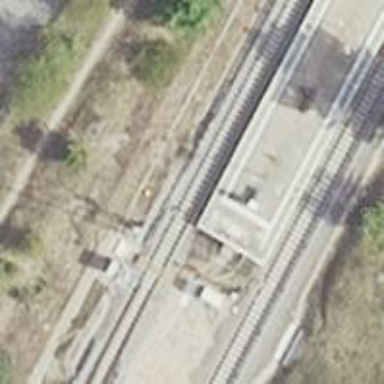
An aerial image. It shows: Railway signal.